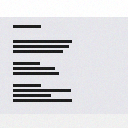
Screen state: on